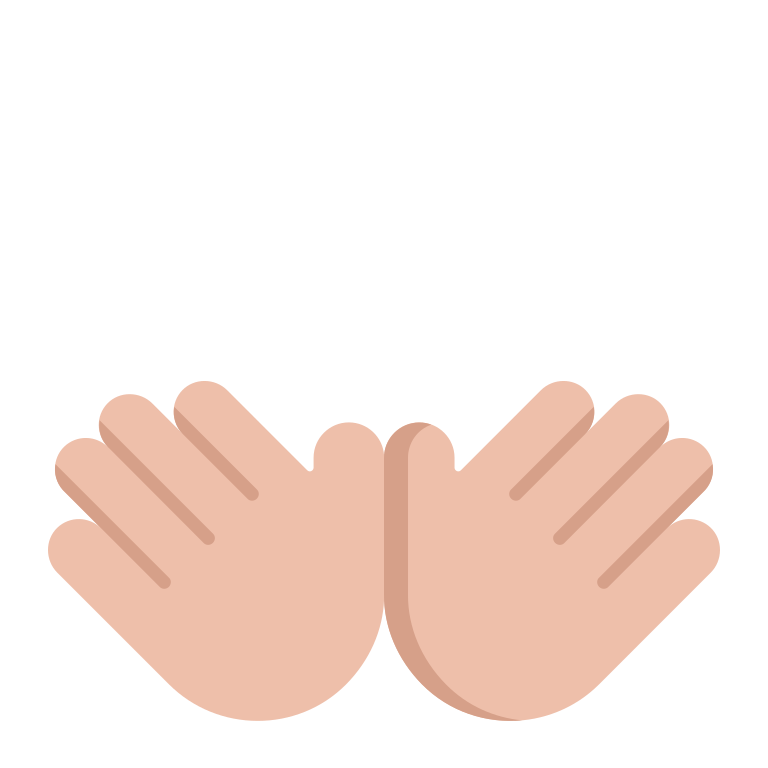
open hands flat  light